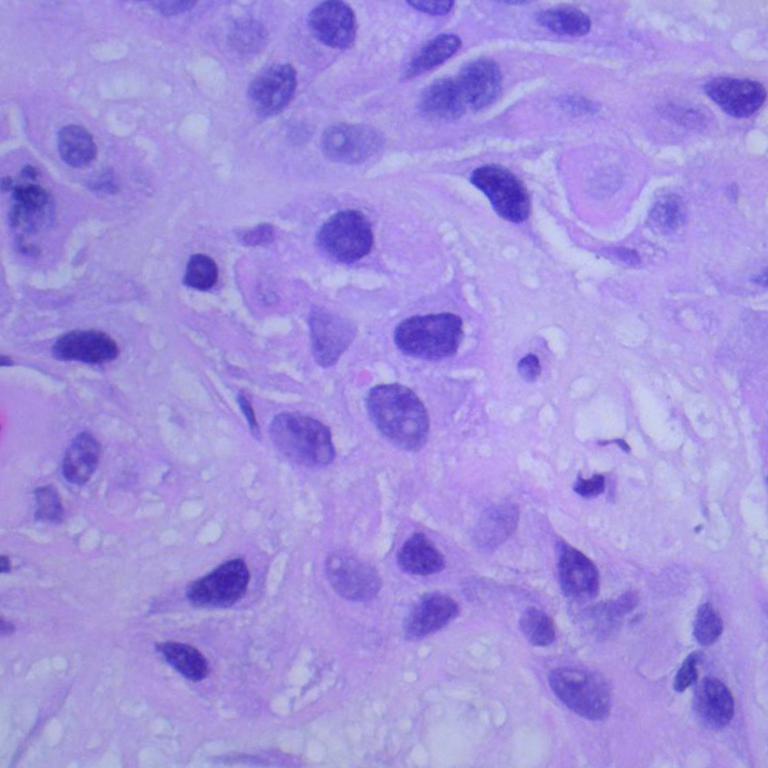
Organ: lung
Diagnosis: squamous carcinomas